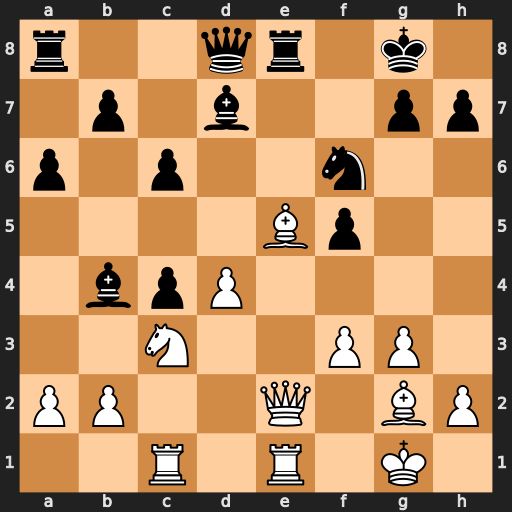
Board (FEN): r2qr1k1/1p1b2pp/p1p2n2/4Bp2/1bpP4/2N2PP1/PP2Q1BP/2R1R1K1
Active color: w
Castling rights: -
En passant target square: -
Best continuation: Qxc4+ Be6 Qxb4